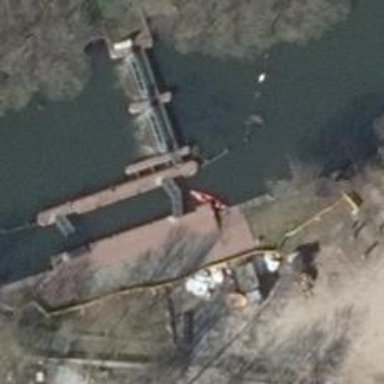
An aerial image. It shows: Lock gate on waterway.